Question: I have an application which is a static website builder.Users can create their websites and publish them to their custom domains.I am using Amazon S3 to host these sites and a proxy server to route the requests to the S3 bucket hosting sites.
I am facing a load time issue.As S3 specifically is not associated with any region and the content being entirely HTML there shouldn't ideally be any delay.I have a few css and js files which are not too heavy.
What can be the optimization techniques for better performance? eg: Will setting headers ? or Leverage caching help? I have added an image of pingdom analysis for reference.
Also i cannot use cloudfront as when the user updates an image the edge locations have a delay of few minutes before the new image is reflected.It is not instant update,hence restricting the use for me. Any suggestions on improving it?

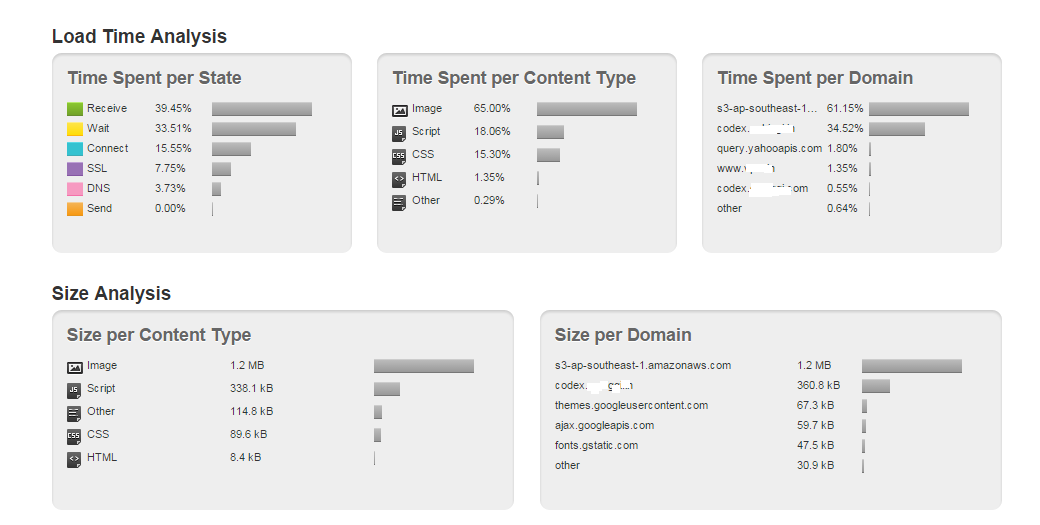
Answer: S3 HTTPS access from a different region is extremely slow especially TLS handshake. To solve the problem we invented Nginx S3 proxy which can be find over the web. S3 is the best as origin source but not as a transport endpoint.
By the way try to avoid your "folder" as a subdomain but specify only S3 regional(!) endpoint URL instead with the long version of endpoint <URL>
One the good example that reduces number of DNS calls is the following below:
<URL>